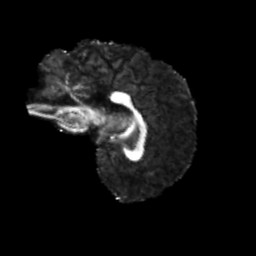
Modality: FA
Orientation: sagittal
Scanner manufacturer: siemens
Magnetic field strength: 3 T
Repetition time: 4 s
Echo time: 0.0594 s